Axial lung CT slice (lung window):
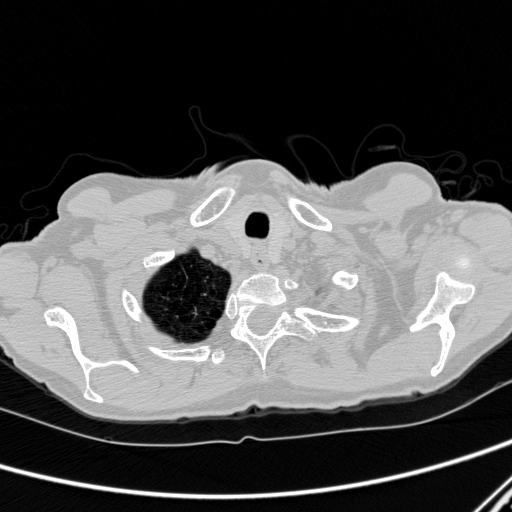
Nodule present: no